Question: I am trying to import 'ECSlidingViewController' library to my iOS mobile application by using 'Podfile':
'''
source 'https://github.com/CocoaPods/Specs.git'
platform :ios, '7.0'
pod 'ECSlidingViewController', '~> 2.0.3'
'''
When Im trying to open workspace I get error:

When Im updating ('pod update') I get error too: '[!] Oh no, an error occurred.'
NEW!!!
I have just found out that error causes symbol "&" in project name. Is it possible somehow to keep name with "&" symbol?
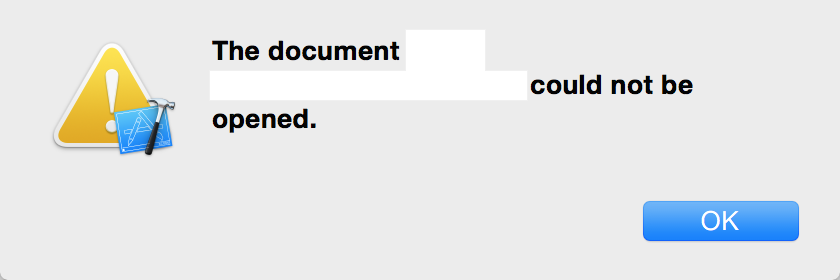
Answer: There was an cocoa pods issue with bad naming. I reported it and this issue will be fixed soon